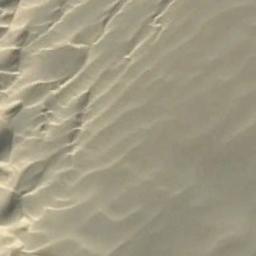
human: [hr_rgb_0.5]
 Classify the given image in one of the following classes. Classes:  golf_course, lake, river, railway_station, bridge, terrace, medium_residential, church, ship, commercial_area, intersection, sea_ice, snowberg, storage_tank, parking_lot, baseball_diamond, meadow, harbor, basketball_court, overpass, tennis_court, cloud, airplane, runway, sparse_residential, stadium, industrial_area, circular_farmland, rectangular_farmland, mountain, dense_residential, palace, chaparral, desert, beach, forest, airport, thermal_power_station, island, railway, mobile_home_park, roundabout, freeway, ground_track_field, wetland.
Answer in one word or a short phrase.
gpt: desert